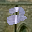
Label: 2